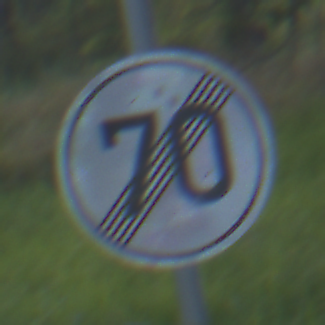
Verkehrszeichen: EndeGeschwindigkeit70
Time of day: MorningAfternoon
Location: Outdoor (Nature)
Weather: PartlyCloudy
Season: NotSpecified
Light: Natural